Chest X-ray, PA view. Patient: 28 years old, sex F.
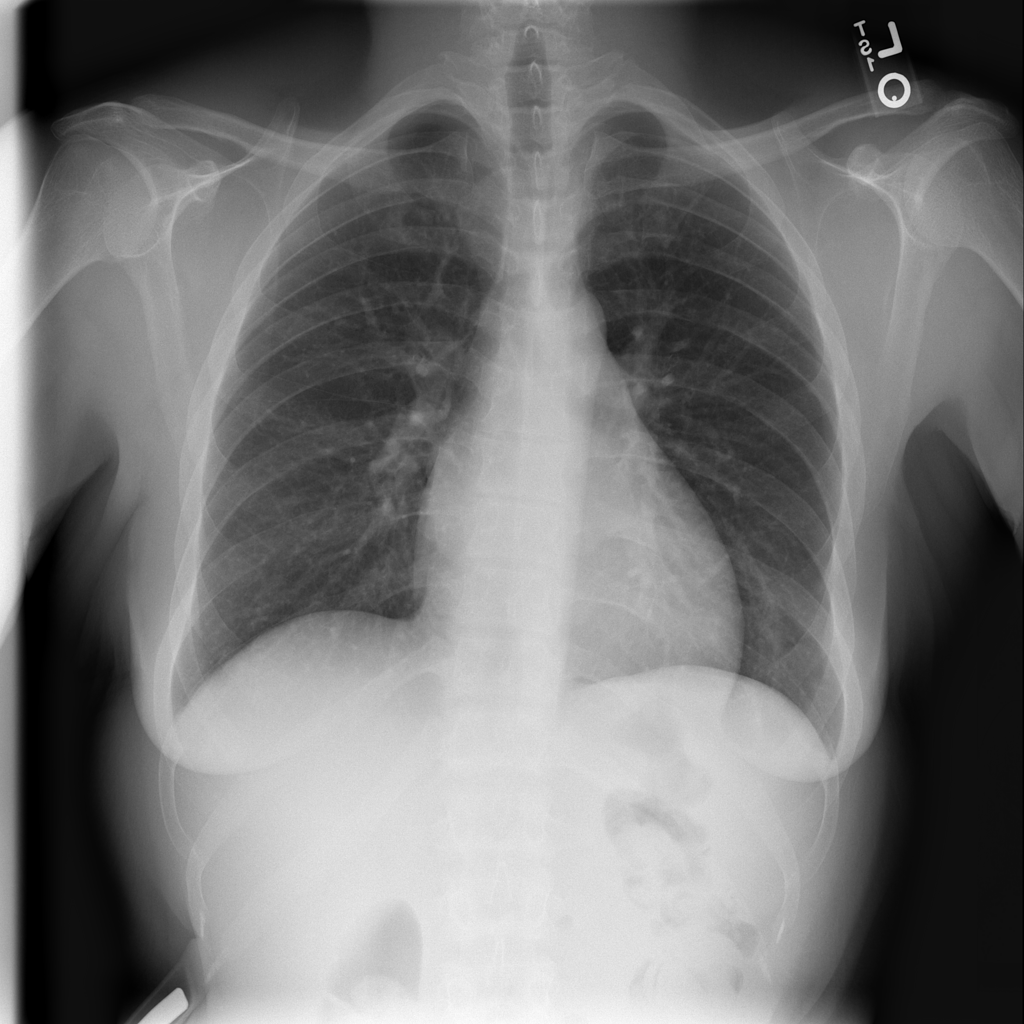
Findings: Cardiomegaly